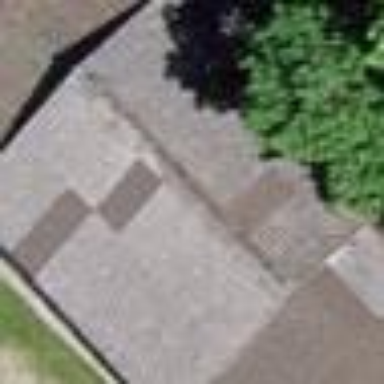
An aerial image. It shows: Barn.